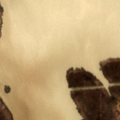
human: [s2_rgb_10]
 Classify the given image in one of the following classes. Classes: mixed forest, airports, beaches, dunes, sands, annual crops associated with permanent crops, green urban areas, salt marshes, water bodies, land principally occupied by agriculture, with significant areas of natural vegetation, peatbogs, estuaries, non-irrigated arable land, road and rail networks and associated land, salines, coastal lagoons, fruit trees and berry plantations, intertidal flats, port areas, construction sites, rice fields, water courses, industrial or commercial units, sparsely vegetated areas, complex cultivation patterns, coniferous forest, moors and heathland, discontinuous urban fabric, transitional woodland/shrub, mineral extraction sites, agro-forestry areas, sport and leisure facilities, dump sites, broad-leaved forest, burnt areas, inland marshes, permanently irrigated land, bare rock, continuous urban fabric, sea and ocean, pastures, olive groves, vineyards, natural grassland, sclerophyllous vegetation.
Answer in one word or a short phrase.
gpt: inland marshes, water bodies